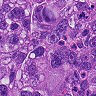
Metastatic tissue present: yes